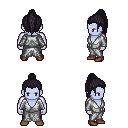
a pixel art fantasy rpg character, male body template, dark elf, purple skin, white robe, metal pants, raven long topknot hairstyle, brown shoes, four views (front, back, left, right), 2x2 character sprite sheet, small pixel art, hard edges, no anti-aliasing